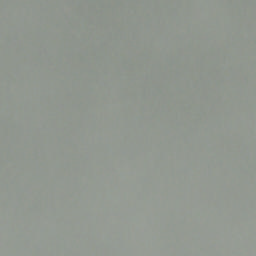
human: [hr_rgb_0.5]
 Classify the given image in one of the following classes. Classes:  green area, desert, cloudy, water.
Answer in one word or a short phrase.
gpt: cloudy